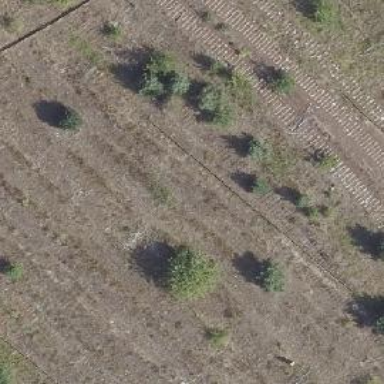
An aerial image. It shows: Abandoned railway.